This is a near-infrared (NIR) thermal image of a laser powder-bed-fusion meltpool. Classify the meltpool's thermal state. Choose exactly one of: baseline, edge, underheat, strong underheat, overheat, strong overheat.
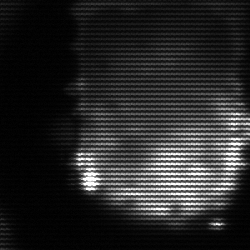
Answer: baseline